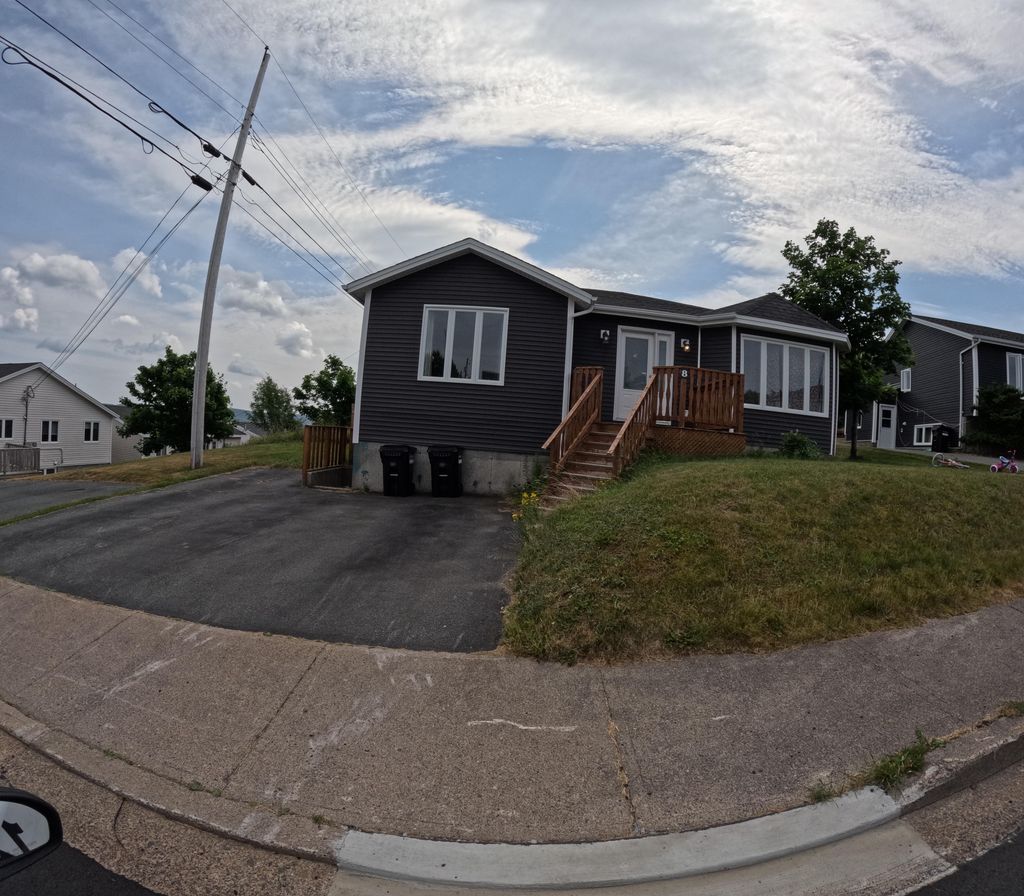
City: st_johns